Question: I'm playing around with node.js and socket.io. I have to files:
Server-side:
'''
var http = require('http');
var express = require('express');
var socket = require('socket.io');
var app = express();
var server = http.createServer(app)
var io = socket.listen(server);
io.sockets.on('connect', function (client) {
console.log('Client connected');
client.emit('messages', {hello: "hello"});
});
'''
Client-side:
'''
<script src="/socket.io/socket.io.js"></script>
<script>
var server = io.connect('http://127.0.0.1:8000');
server.on('messages', function(data){
alert(data.hello);
});
</script>
'''
When i type 'node <name-of-my-file>' this happens:

Any suggestion is appreciated!
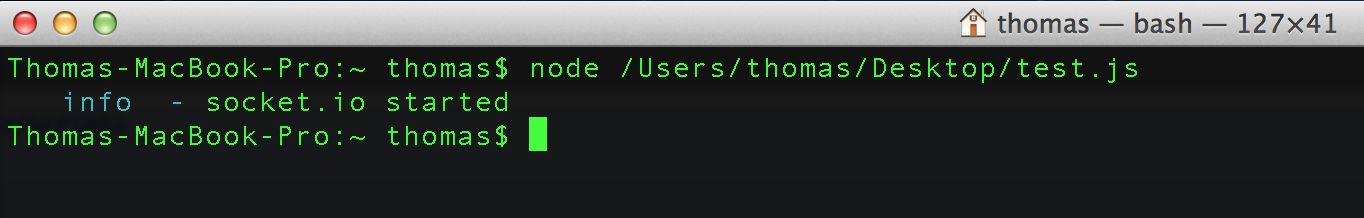
Answer: You are using expressjs but you did not set it to listen to any port.
'''
var app = express();
var server = http.createServer(app)
app.listen(8000);
var io = socket.listen(server);
'''